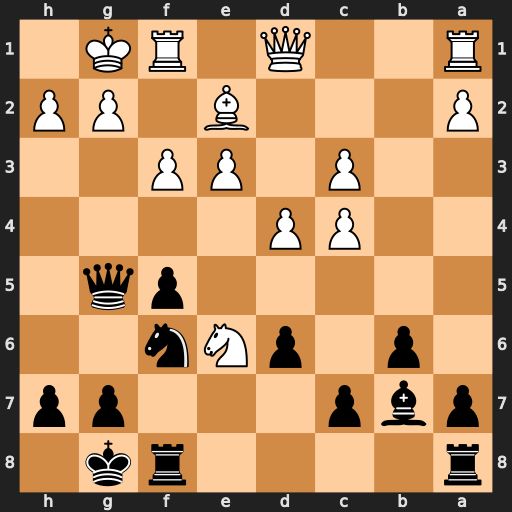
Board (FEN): r4rk1/pbp3pp/1p1pNn2/5pq1/2PP4/2P1PP2/P3B1PP/R2Q1RK1
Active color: b
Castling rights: -
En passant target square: -
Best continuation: Qxe3+ Rf2 Qxe6